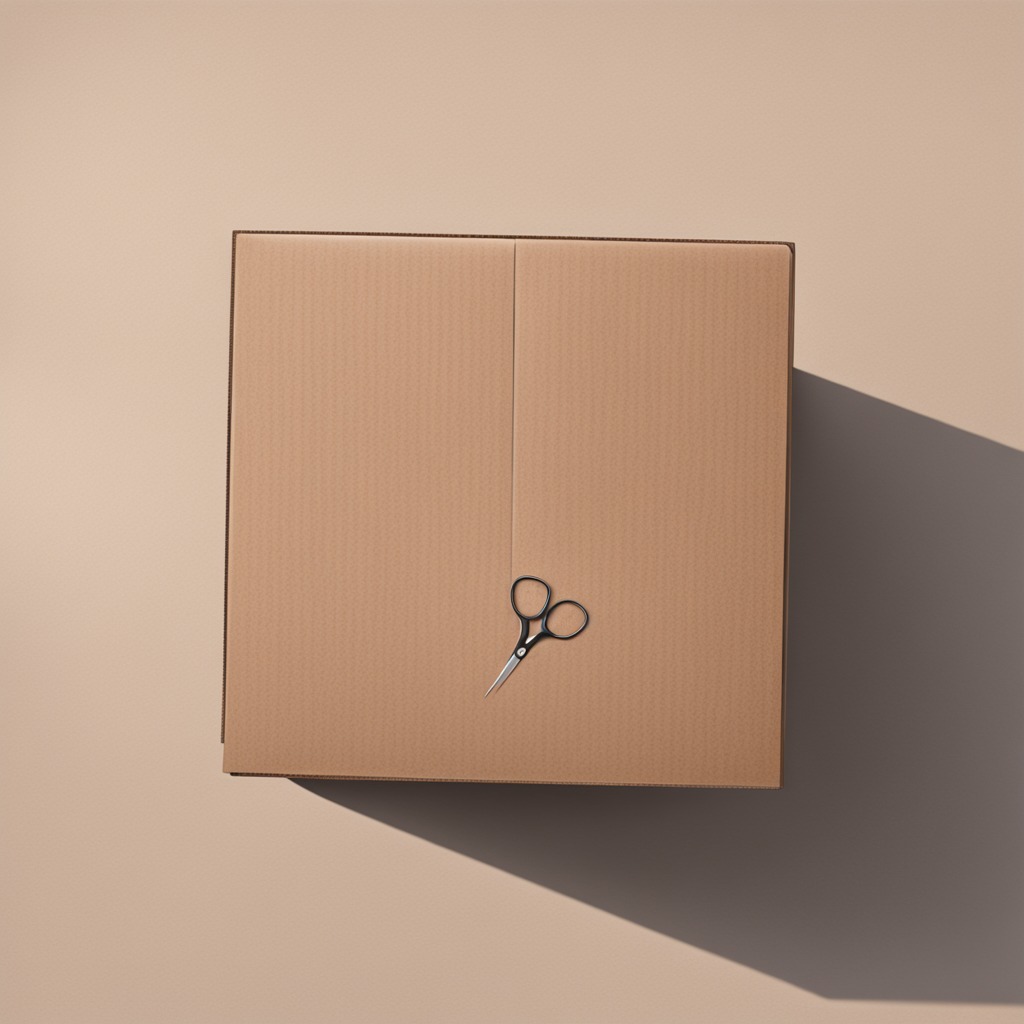
A scissor lies on the cardboard box surface.